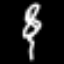
Label: squiggle